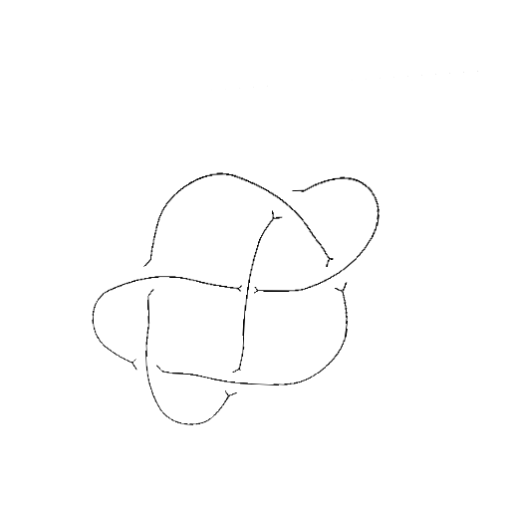
Crossing number: 6